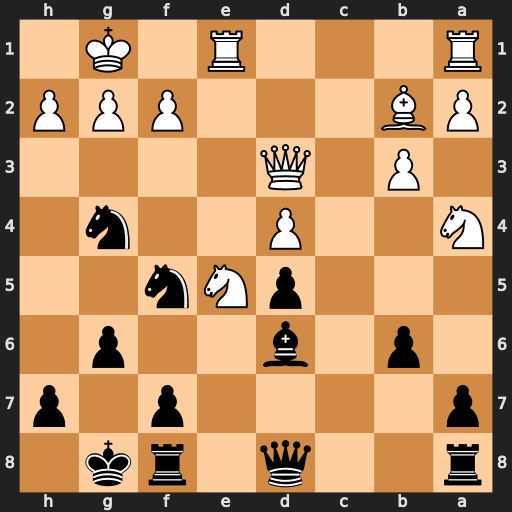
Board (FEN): r2q1rk1/p4p1p/1p1b2p1/3pNn2/N2P2n1/1P1Q4/PB3PPP/R3R1K1
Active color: b
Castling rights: -
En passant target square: -
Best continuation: Bxe5 dxe5 Qh4